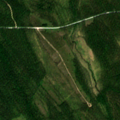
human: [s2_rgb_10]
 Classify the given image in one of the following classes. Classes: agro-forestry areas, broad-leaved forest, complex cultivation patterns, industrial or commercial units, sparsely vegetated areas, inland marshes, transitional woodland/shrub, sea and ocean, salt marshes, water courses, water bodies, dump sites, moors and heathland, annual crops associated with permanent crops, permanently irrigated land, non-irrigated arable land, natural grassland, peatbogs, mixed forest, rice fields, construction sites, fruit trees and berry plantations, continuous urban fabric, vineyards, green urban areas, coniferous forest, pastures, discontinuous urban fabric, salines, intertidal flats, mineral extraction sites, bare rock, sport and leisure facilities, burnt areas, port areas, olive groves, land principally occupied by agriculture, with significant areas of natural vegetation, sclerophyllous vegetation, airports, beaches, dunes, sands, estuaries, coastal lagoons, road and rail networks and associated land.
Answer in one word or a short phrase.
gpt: coniferous forest, transitional woodland/shrub